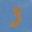
Label: 3